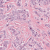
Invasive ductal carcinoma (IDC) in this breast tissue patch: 1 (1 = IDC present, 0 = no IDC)